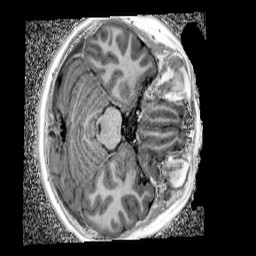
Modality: UNIT1_denoised
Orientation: axial
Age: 11
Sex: male
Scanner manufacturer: siemens
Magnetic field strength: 3 T
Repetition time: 4 s
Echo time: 0.00299 s